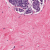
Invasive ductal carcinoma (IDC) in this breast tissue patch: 0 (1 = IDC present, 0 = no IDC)